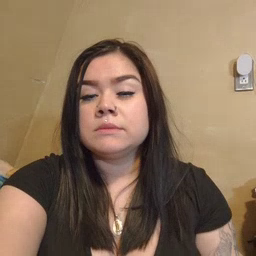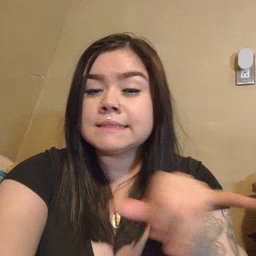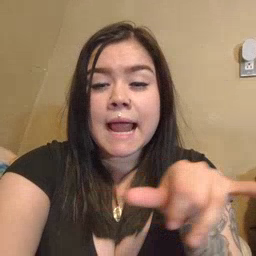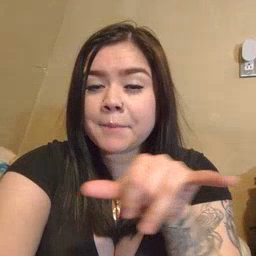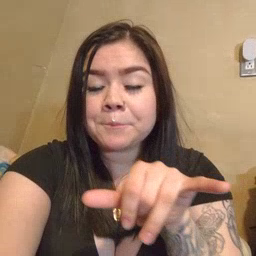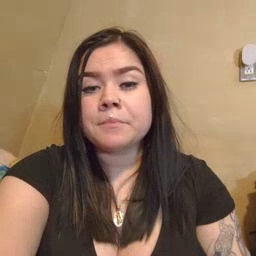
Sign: same